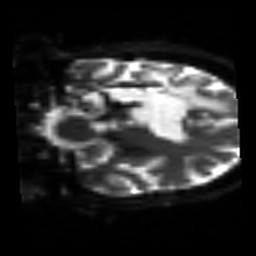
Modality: sbref
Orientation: coronal
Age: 31
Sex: female
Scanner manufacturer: siemens
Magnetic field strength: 3 T
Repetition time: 3.2 s
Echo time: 0.081 s